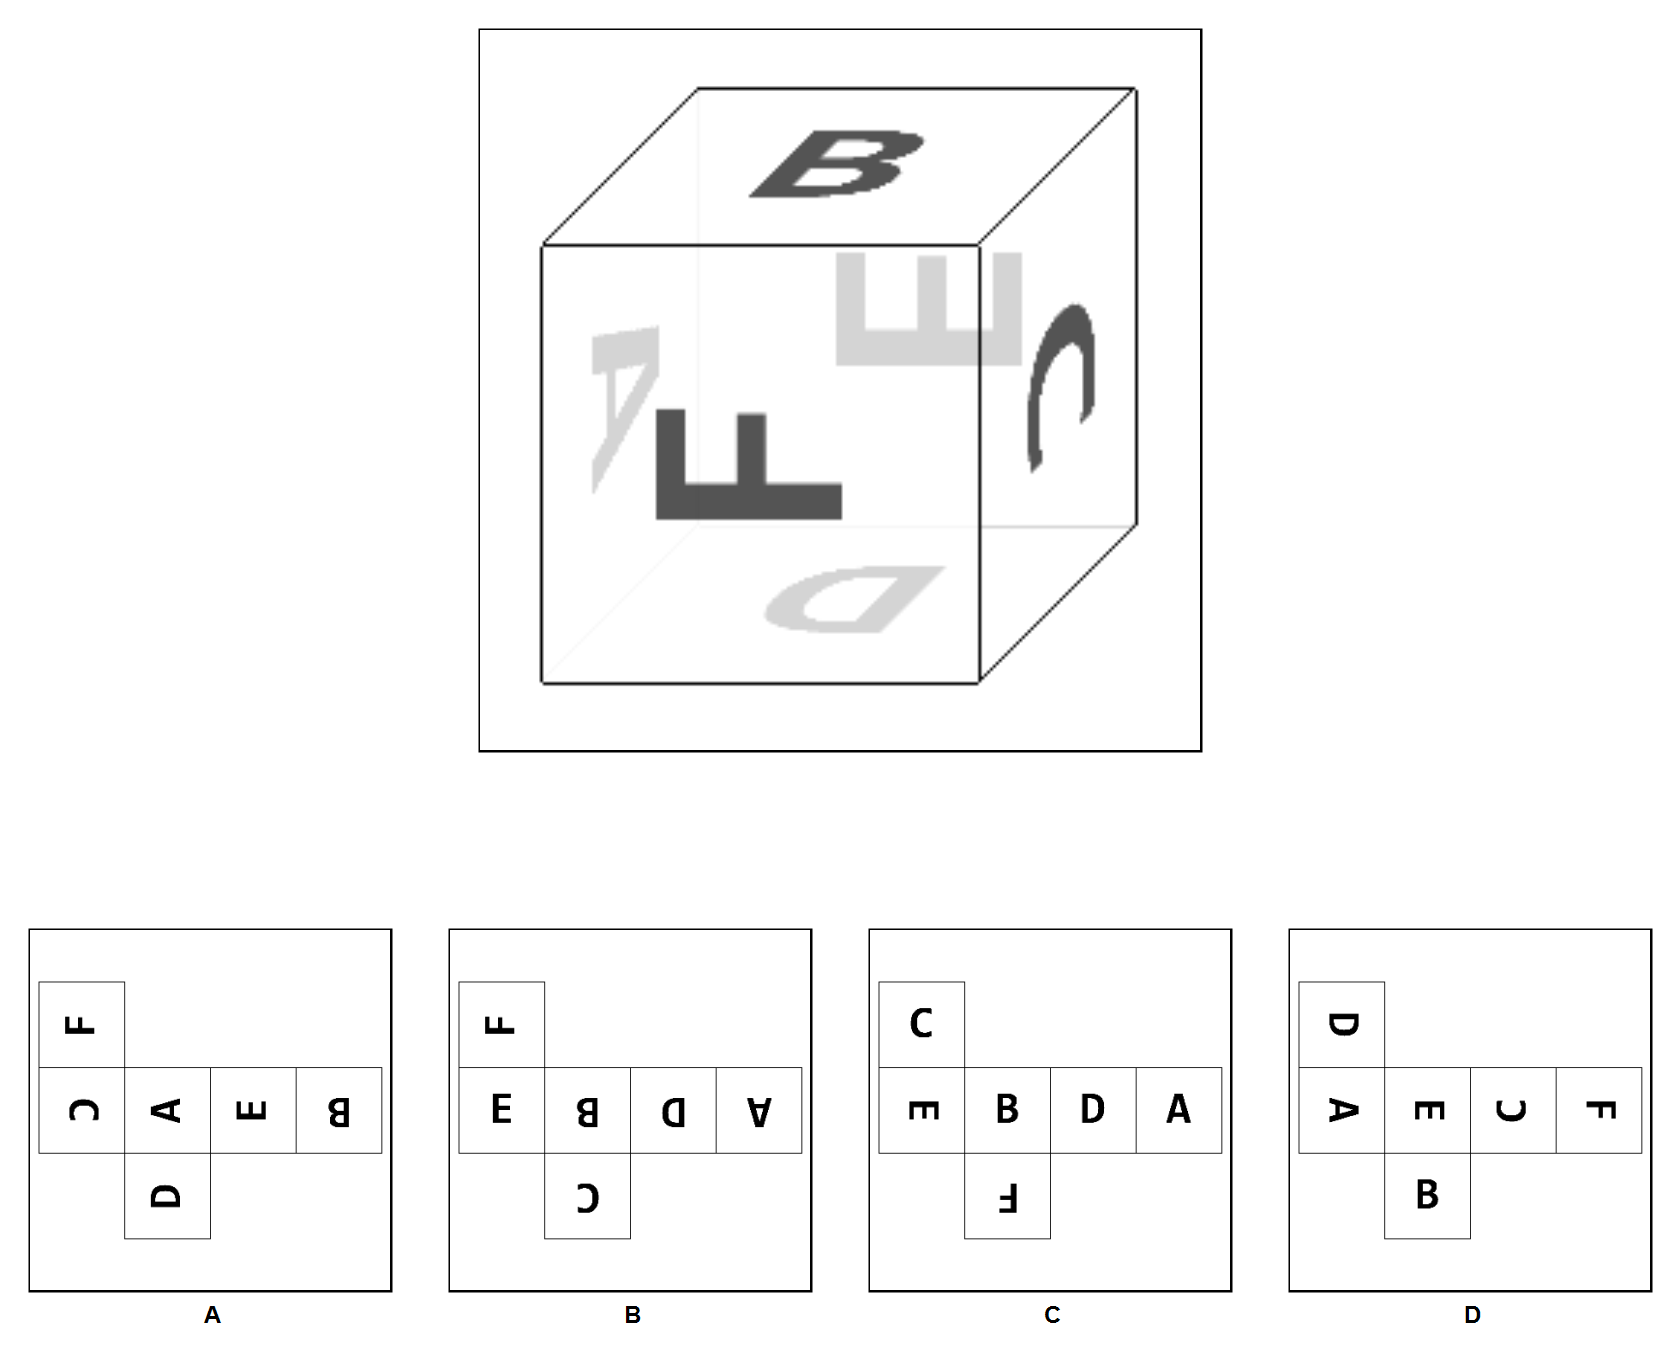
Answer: D